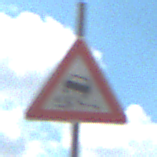
Verkehrszeichen: SchleuderOderRutschgefahr
Umgebung: Outdoor, Nature
Tageszeit: Midday
Wetter: PartlyCloudy
Licht: Natural
Jahreszeit: Autumn
Kontrast: HighContrast